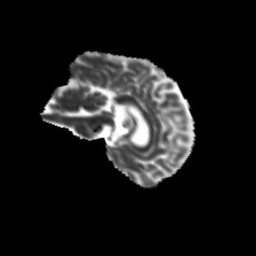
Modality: MD
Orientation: sagittal
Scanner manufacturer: siemens
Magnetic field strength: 3 T
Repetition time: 9.2 s
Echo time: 0.084 s